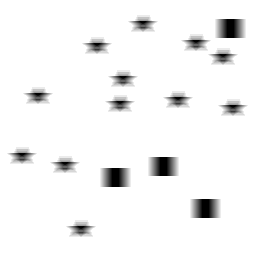
Squares: 4
Triangles: 0
Stars: 12
Total shapes: 16